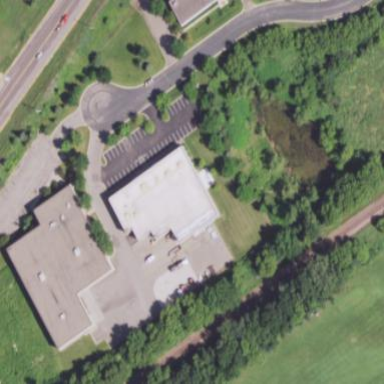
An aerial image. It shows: Commercial building.